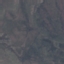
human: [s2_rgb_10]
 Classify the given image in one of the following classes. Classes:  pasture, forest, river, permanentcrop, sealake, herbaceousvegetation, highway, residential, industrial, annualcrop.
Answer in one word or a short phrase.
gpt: HerbaceousVegetation